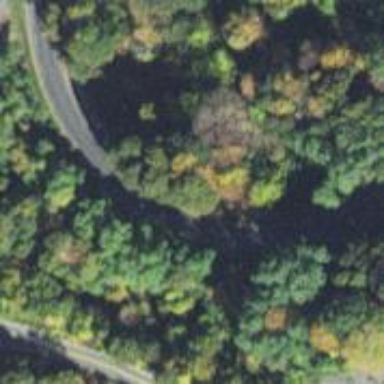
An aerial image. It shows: Asphalt trunk link road.